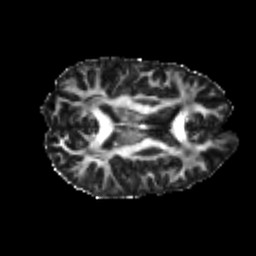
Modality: FA
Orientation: axial
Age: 21
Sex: male
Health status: healthy
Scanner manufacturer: philips
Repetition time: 7.386 s
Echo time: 0.08599 s